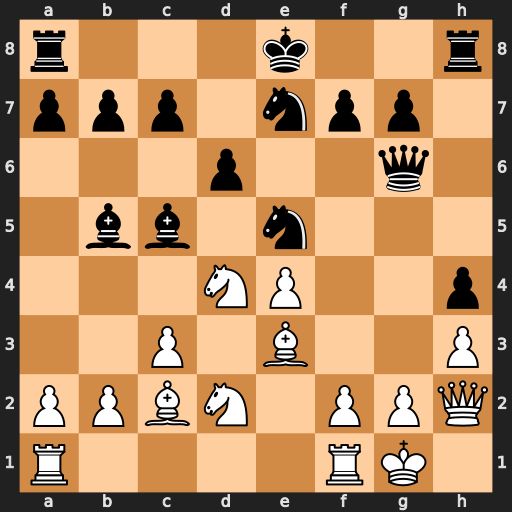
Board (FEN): r3k2r/ppp1npp1/3p2q1/1bb1n3/3NP2p/2P1B2P/PPBN1PPQ/R4RK1
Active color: w
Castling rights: kq
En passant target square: -
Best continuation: Nxb5 Bxe3 fxe3